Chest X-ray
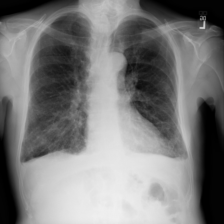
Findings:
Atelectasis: negative
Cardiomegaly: negative
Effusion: positive
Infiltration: negative
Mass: negative
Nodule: negative
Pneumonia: negative
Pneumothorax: negative
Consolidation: negative
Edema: negative
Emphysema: negative
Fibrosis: negative
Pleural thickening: negative
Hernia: negative